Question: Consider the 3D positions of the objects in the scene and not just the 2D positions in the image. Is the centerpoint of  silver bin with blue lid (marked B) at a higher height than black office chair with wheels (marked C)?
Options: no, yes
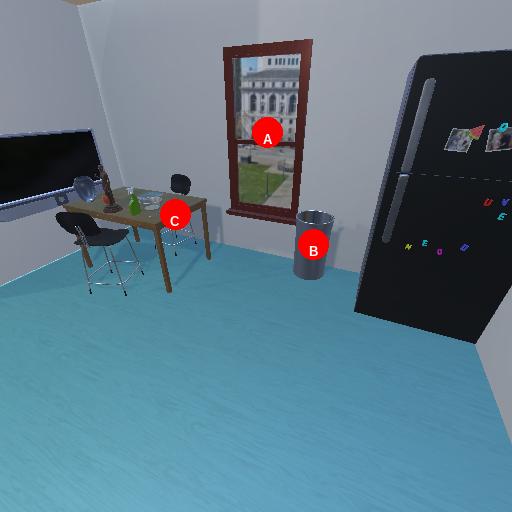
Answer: no